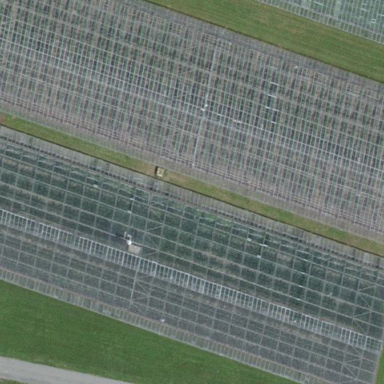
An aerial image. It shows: Greenhouse.